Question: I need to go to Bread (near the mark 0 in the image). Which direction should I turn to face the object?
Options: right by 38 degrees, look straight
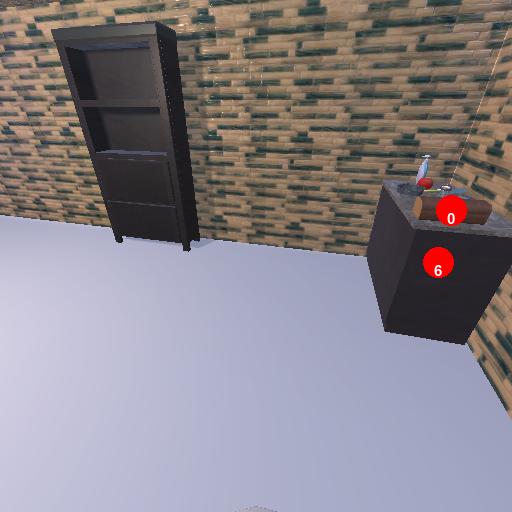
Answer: right by 38 degrees